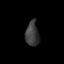
Tissue: prostate
Cell type: Fibroblasts
Senescence score: 0.6995
Nuclear area (px): 325
Mean DAPI intensity: 59.68